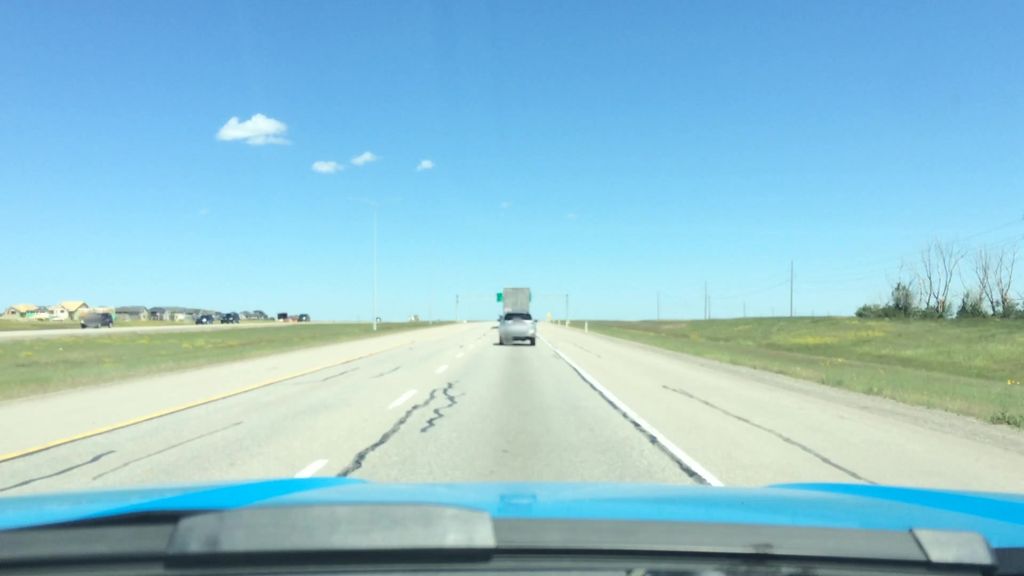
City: calgary